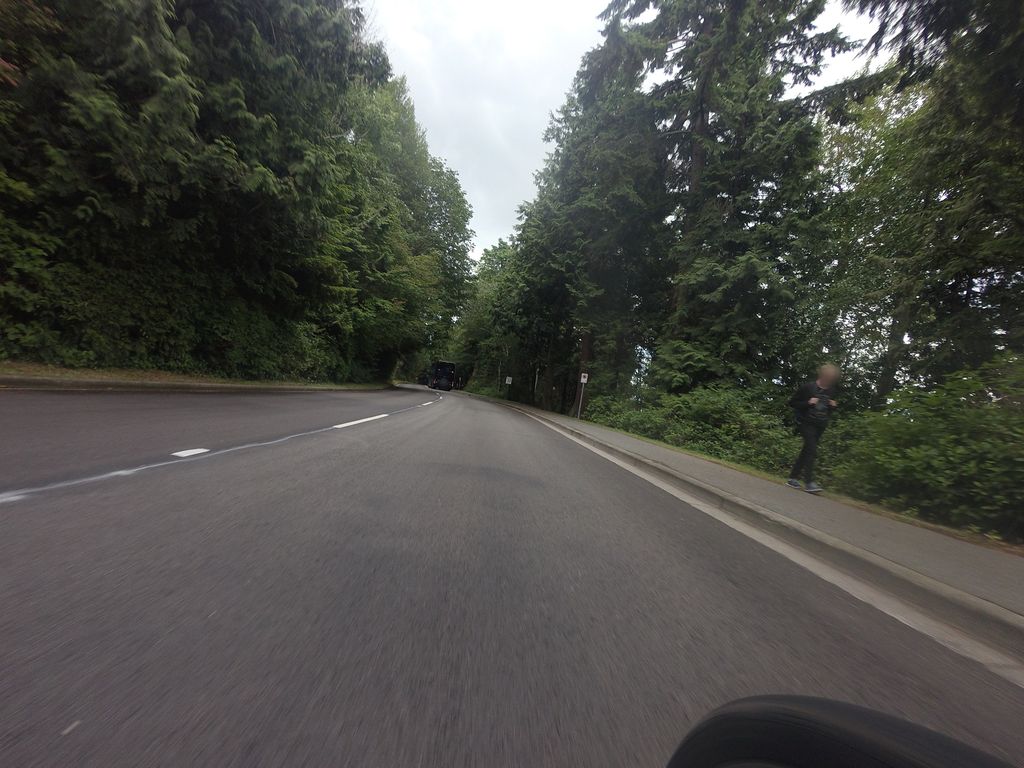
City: vancouver